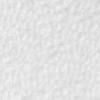
Label: no_change